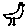
Label: bird